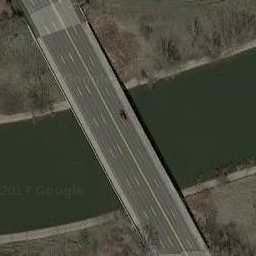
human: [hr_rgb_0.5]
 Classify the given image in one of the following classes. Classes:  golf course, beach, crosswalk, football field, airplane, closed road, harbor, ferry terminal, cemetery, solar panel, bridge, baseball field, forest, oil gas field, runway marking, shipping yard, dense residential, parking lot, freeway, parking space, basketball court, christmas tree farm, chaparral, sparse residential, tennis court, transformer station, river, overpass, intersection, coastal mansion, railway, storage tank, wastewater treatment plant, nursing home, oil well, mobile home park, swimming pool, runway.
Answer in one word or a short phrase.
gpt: bridge